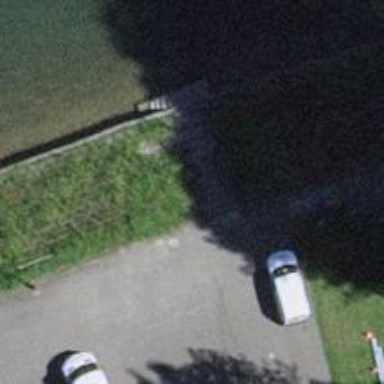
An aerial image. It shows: Concrete steps.